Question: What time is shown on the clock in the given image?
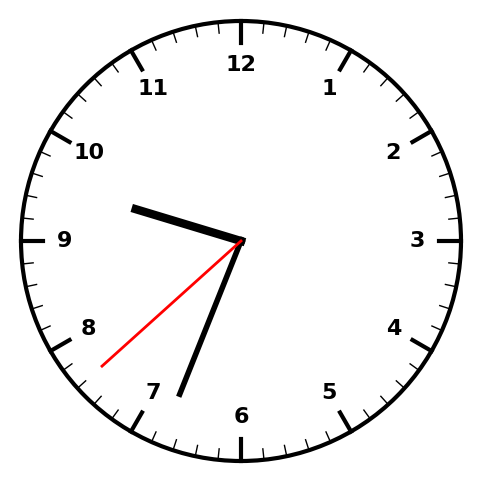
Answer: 09:33:38